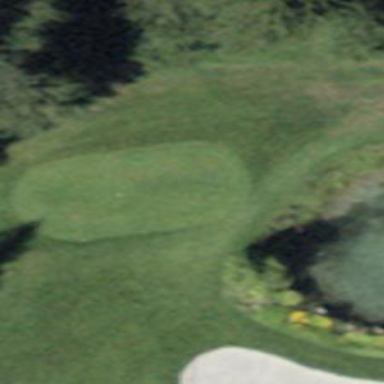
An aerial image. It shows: Grass area designated as golf tee.